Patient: sex M, age 28
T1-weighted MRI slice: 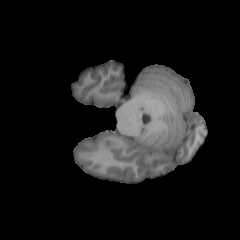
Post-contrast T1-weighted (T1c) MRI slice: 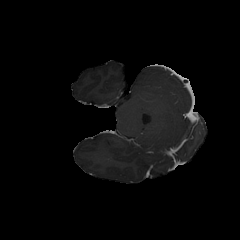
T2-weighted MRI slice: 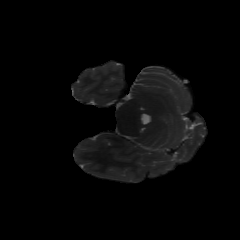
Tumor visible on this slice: no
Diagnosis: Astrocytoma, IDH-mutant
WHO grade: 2